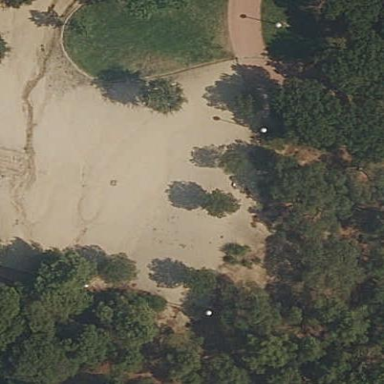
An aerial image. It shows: Dog park for leisure land.